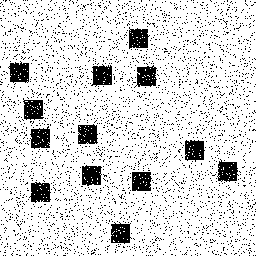
Squares: 13
Triangles: 0
Stars: 0
Total shapes: 13